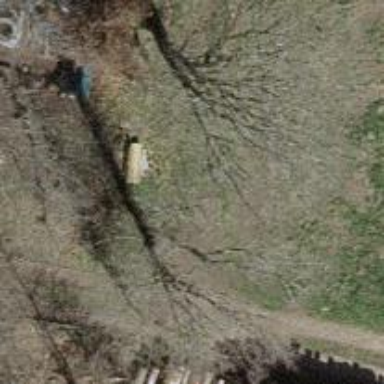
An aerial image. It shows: Bench.